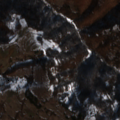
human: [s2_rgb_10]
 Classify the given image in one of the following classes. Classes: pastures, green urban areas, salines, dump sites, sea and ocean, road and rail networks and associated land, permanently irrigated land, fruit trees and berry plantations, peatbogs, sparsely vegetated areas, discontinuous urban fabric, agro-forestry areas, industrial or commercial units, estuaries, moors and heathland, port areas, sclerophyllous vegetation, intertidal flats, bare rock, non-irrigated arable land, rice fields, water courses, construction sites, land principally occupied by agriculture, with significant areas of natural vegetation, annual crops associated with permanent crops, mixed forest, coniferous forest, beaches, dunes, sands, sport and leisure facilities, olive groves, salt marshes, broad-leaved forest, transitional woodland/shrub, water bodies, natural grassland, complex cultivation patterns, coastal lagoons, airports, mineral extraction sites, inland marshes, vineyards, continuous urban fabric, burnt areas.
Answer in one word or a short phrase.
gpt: complex cultivation patterns, land principally occupied by agriculture, with significant areas of natural vegetation, broad-leaved forest, natural grassland